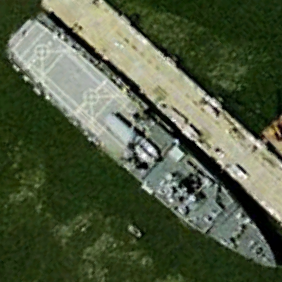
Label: combat